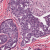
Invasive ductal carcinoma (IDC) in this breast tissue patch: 0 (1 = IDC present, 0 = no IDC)